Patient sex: M
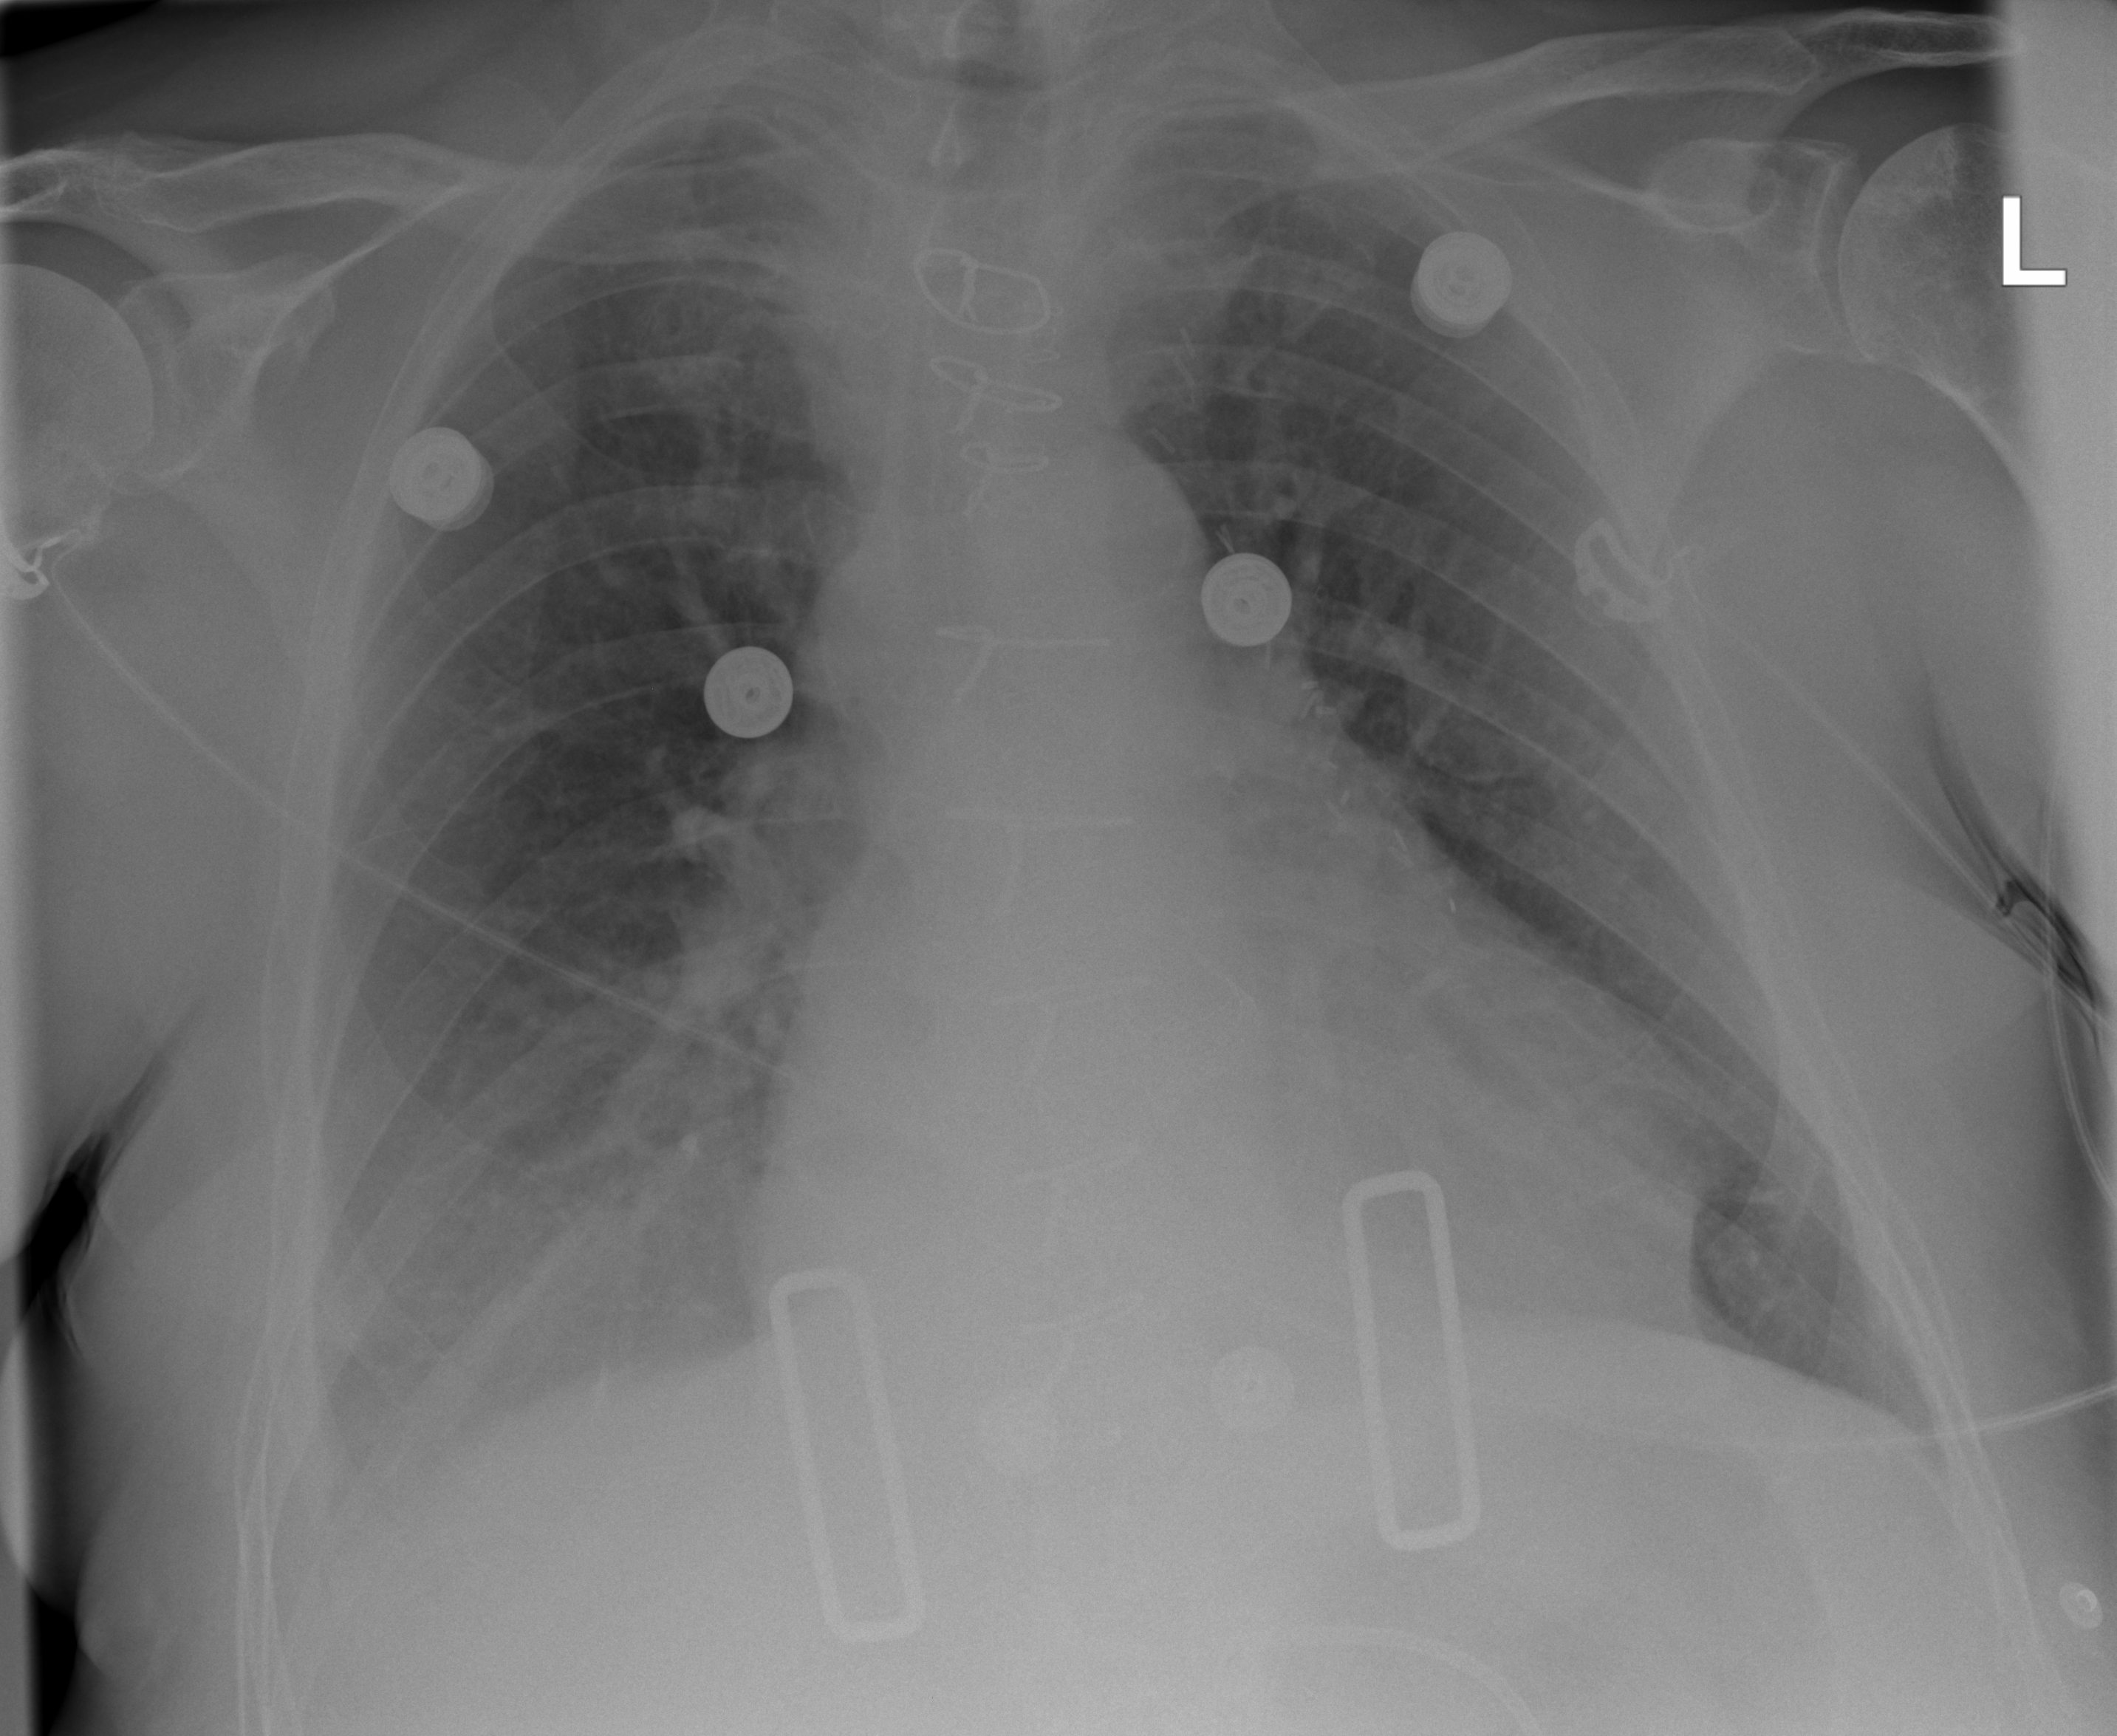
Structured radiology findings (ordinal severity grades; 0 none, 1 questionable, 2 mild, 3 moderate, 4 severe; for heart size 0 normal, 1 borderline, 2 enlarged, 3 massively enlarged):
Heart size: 1
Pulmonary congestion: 1
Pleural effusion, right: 3
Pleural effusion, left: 0
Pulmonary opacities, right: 0
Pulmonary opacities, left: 0
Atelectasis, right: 2
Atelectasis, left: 2